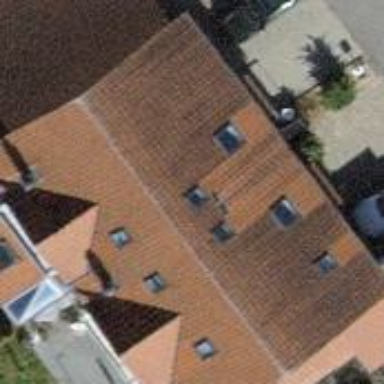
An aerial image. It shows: Building with tiled roof.